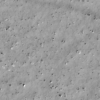
Label: not_dusty